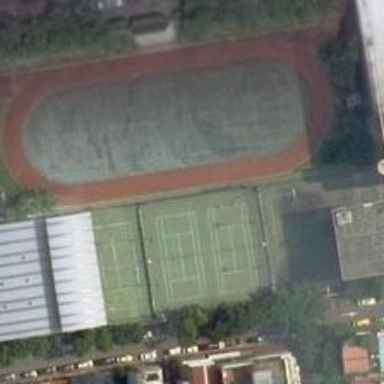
A huge football field is accompanyed by three three grass tennis courts .